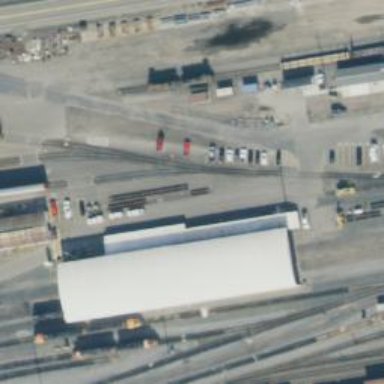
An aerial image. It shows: Railway yard used for servicing trains.